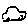
Label: car